Field crop: maize
Growth stage: 2
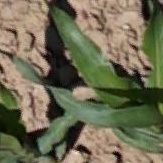
Species: maize